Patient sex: F
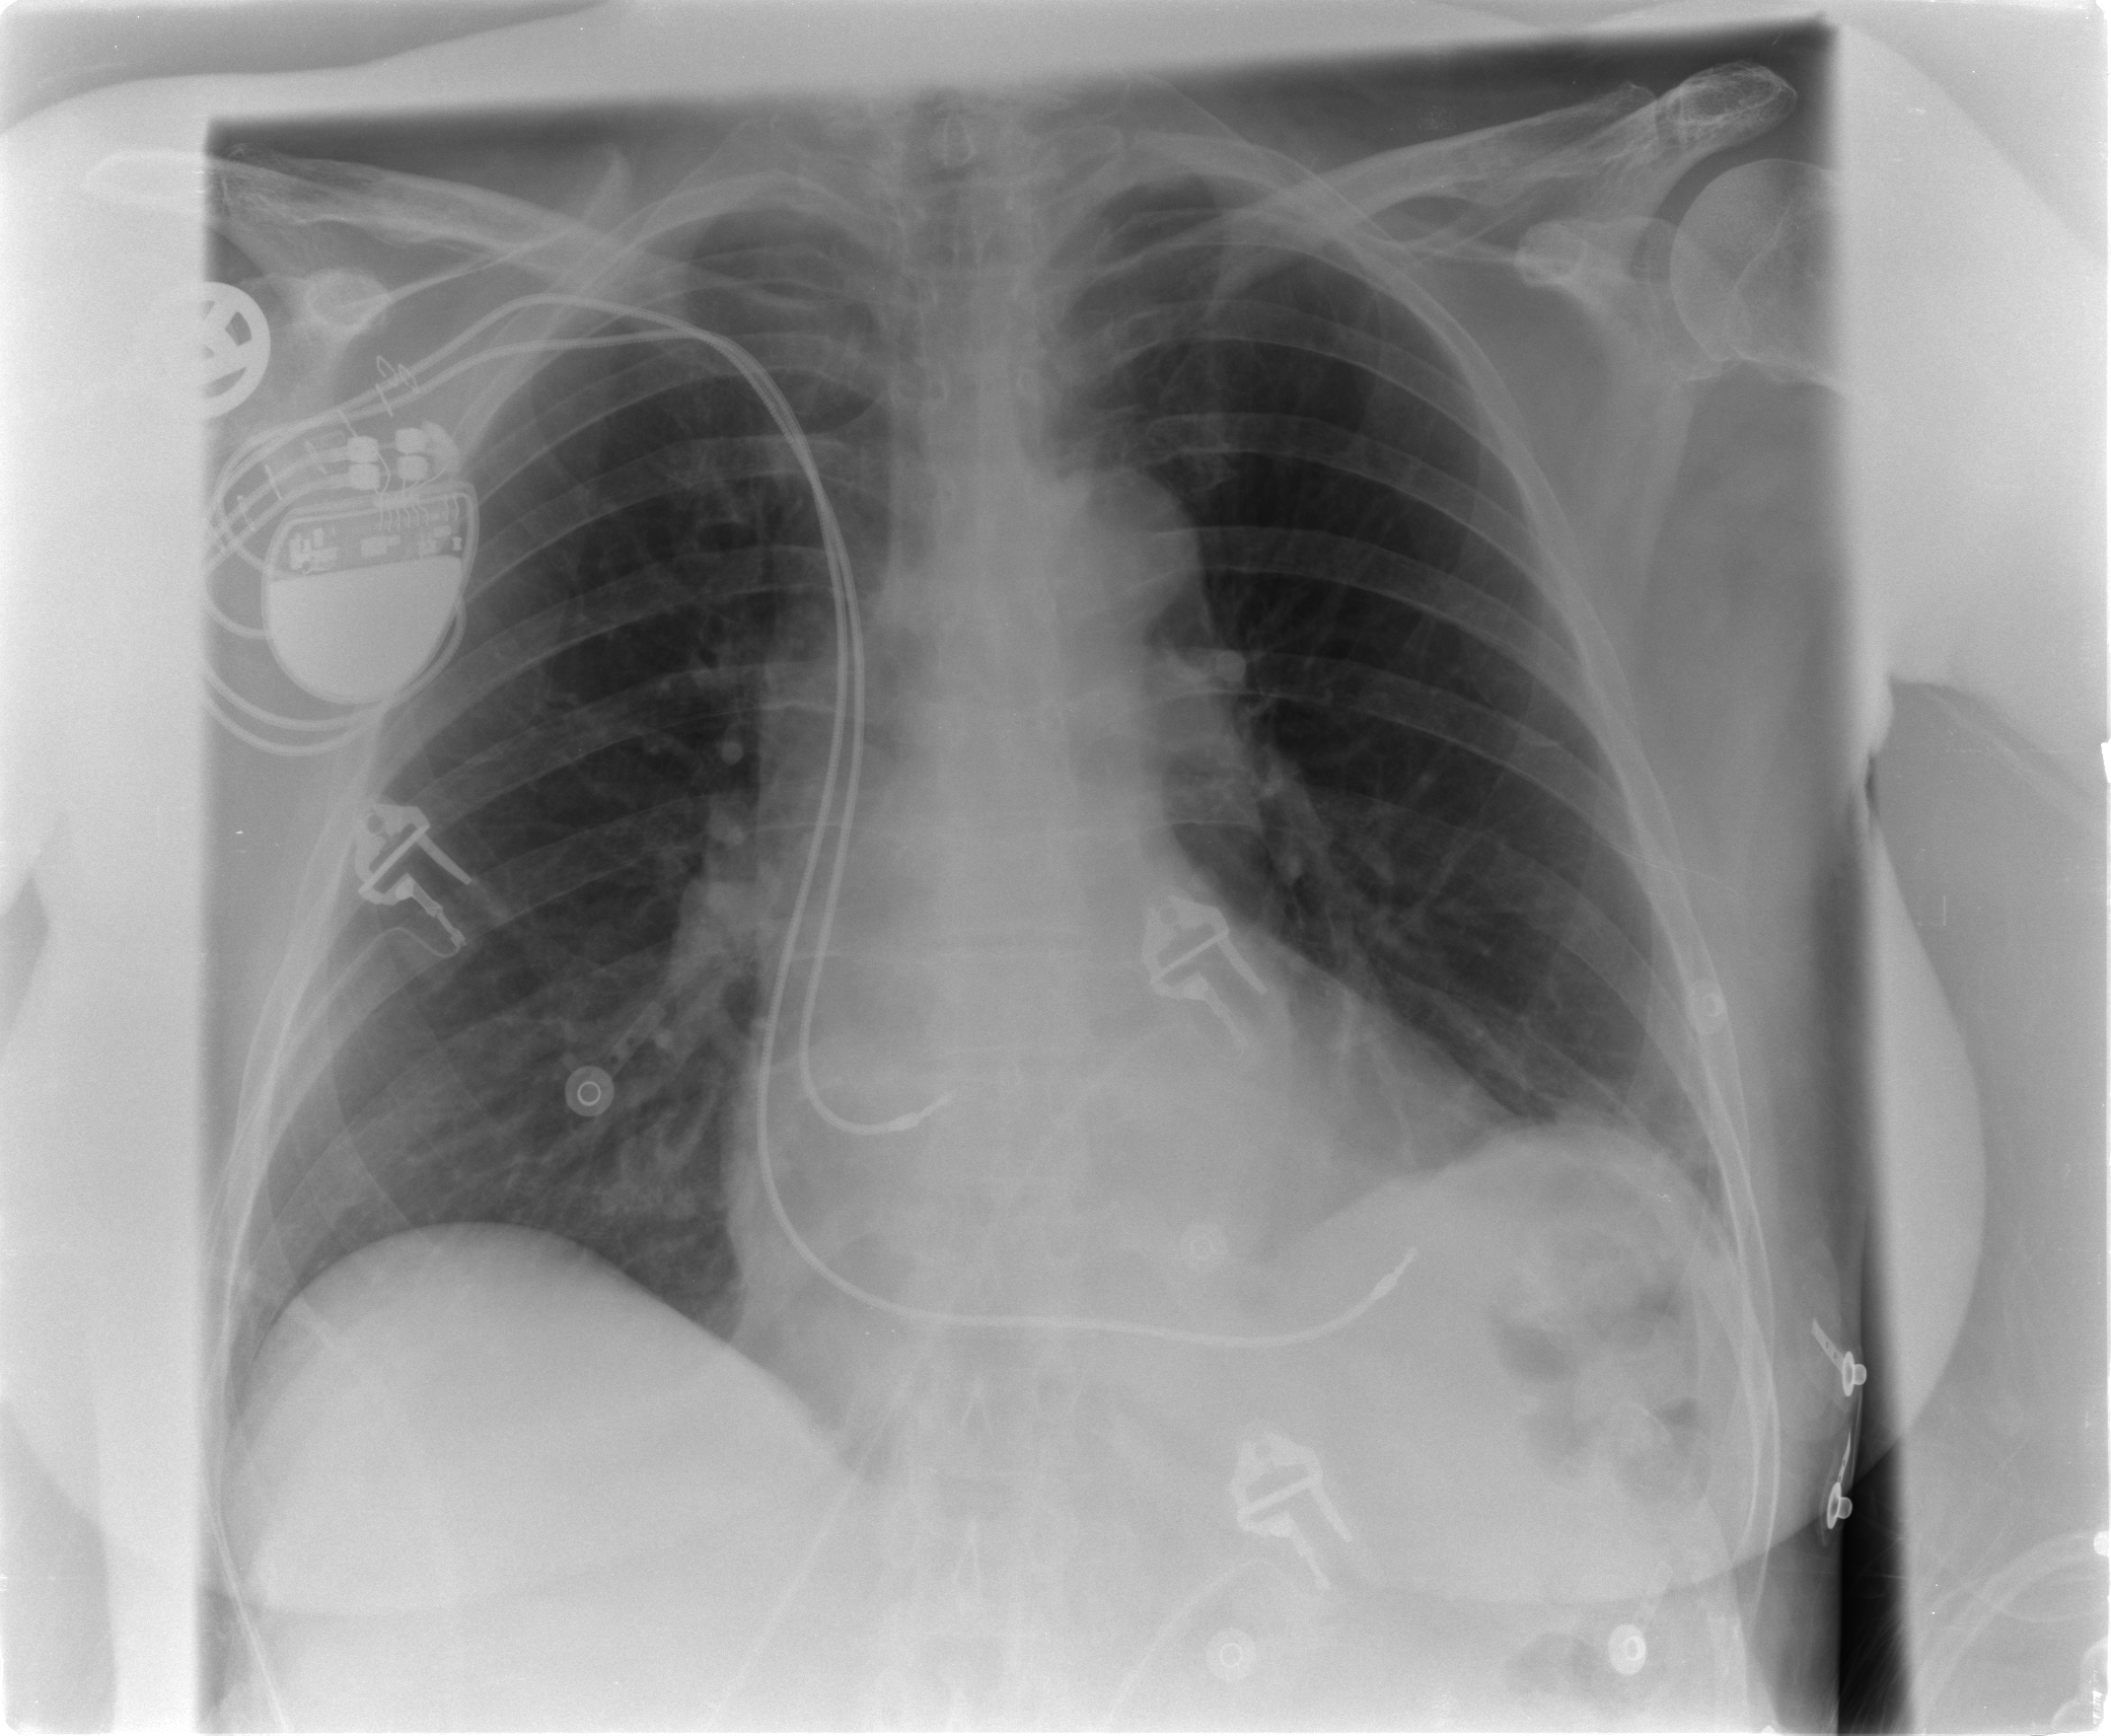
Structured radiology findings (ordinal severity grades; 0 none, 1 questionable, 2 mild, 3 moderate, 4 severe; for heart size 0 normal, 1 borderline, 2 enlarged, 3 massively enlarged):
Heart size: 0
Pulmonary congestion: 0
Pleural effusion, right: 0
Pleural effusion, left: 0
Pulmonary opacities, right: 0
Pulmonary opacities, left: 0
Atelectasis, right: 1
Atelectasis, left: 2